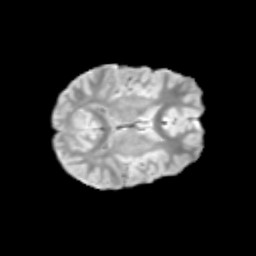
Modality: T2w
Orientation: axial
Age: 12
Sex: male
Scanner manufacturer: siemens
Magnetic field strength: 3 T
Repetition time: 3.8 s
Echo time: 0.07 s